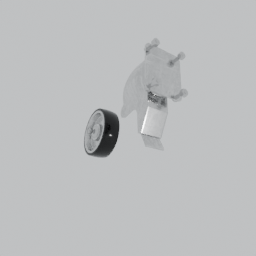
Label: mechanical